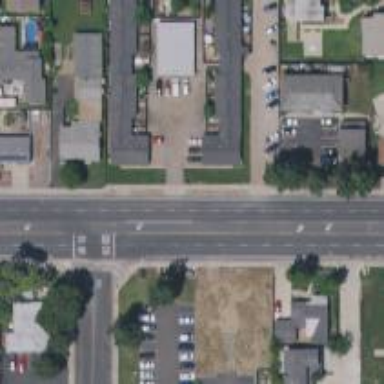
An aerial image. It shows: Secondary road.